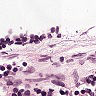
Metastatic tissue present: no